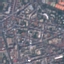
Label: Residential